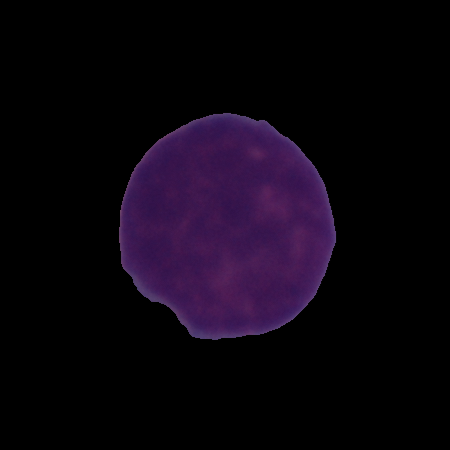
Label: cancer